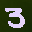
Label: 3